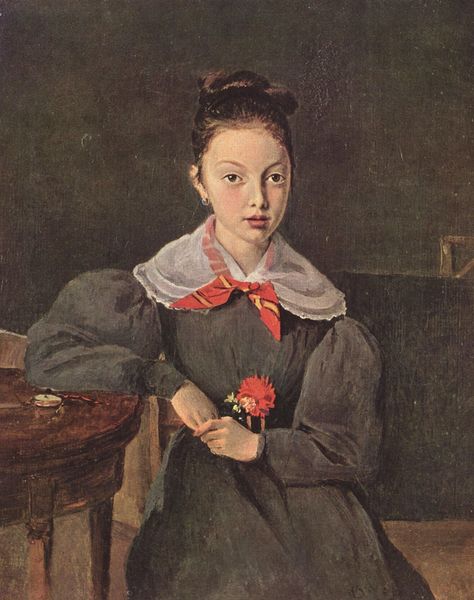
Titel: Porträt der Octavie Sennegon
Künstler: Jean Baptiste Camille Corot
Standort: Paris
Institution: Collection G. Renand
Schlagwörter: dunkel, feuer, gemälde, hand, schatten, weiß, gelb, grün, mädchen, sitzen, blume, blumen, braun, ellbogen, finger, frau, frisur, grau, haar, hell, hintergrund, holz, kleid, licht, mitte, mund, nase, ohr, ohrring, schwarz, stirn, stuhl, tisch, blick, blüte, dame, gürtel, rose, rot, schal, schleier, tuch, schleife, jung, wand, augen, blass, falten, gesicht, knoten, kragen, spitze, ärmel, bild, bildnis, hals, hände, portrait, porträt, schauen, boden, auge, gold, haare, halbfigur, pose, sitzend, kind, tochter, augenbrauen, frontal, hübsch, kinn, lippen, ohren, perle, puffärmel, schön, dutt, haltung, rote blume, schule, wangenrot, monochrom, weis, ölgemälde, blue, chair, hands, red, white, tafel, black, bun, collar, dress, face, female, gray, grey, hair, nose, sitting, table, tapete, woman, yellow, zopf, halstuch, sitzt, gestreift, kerze, staffelei, streifen, uhr, flowers, pink, brown, hochsteckfrisur, junge frau, kniestück, blumenstrauß, griff, holztisch, haarknoten, schnalle, tischbeine, mohn, jungfrau, greifen, leinwand, dunkler hintergrund, nelke, krause, puppe, kleidchen, flower, schultertuch, aufmerksam, leid, aufgestützt, ear, girl, head, eyes, spitzenkragen, taschenuhr, mouth, direkt, lehnend, auflehnen, krumm, tie, teelicht, person, human, arms, winkel, watch, rüschchen, trist, rundtisch, lips, stripes, stirne, pfadfinder, forehead, bow, mohnblume, schwarzt, frontalportrait, schauend, vollportrait, earing, aufgestützter arm, direlt, dirrekt, schulmädchen, 1900, 1800, doll, brows, earings, aufgesetützt, cress, elbow, kleine magd